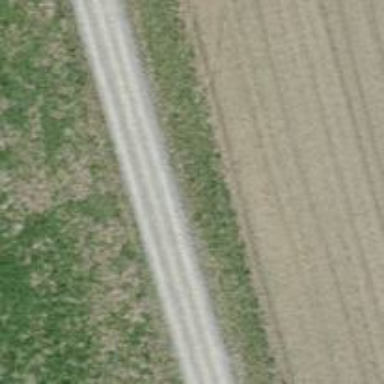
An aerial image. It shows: Compacted track with grade2 surface.